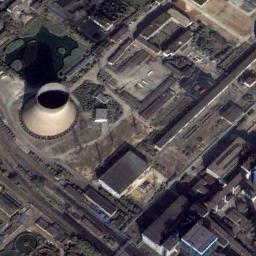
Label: thermal_power_station